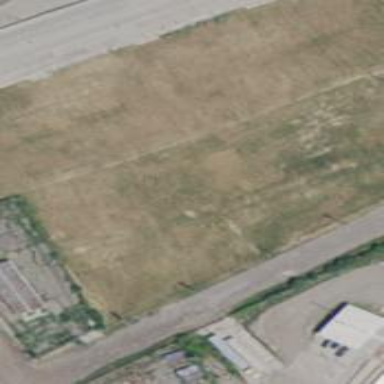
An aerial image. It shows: Brownfield site.